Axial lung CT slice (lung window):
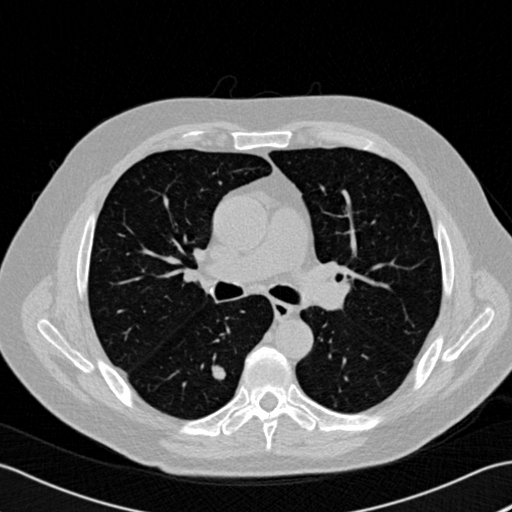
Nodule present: yes
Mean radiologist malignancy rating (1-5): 3.25